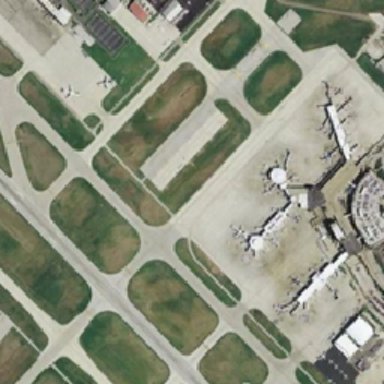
The airport is surrounded by runways with rectangular lawns .